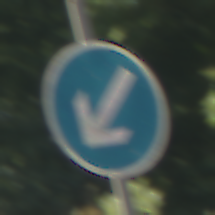
Verkehrszeichen: VorgeschriebeneVorbeifahrtLinks
Umgebung: Outdoor, RoadRail
Tageszeit: Midday
Wetter: Clear
Licht: Natural
Jahreszeit: NotSpecified
Kontrast: HighContrast